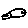
Label: fish